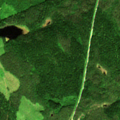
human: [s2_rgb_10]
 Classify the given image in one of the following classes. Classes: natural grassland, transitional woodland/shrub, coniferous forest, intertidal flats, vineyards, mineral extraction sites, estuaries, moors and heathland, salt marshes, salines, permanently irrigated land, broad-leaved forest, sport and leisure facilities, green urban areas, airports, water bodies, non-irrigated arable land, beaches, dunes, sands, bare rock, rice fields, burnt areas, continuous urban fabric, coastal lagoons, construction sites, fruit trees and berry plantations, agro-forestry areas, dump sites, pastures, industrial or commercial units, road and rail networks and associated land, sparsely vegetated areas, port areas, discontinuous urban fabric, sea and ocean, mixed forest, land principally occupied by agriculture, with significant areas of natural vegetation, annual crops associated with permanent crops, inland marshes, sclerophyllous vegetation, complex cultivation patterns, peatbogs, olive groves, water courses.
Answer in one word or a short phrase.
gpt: coniferous forest, mixed forest, transitional woodland/shrub